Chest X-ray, PA view. Patient: 40 years old, sex F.
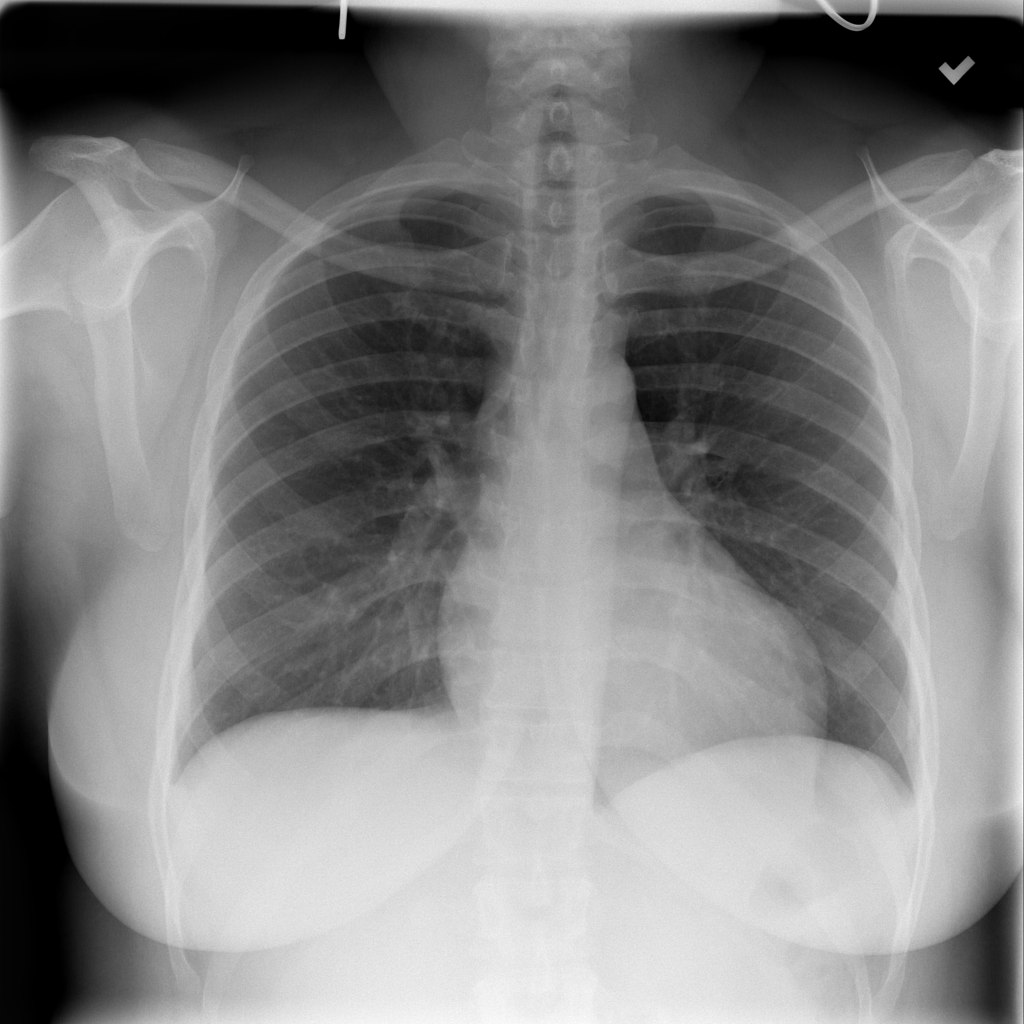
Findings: No Finding